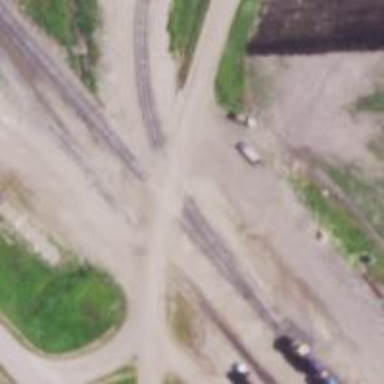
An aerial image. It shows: Railway level crossing.